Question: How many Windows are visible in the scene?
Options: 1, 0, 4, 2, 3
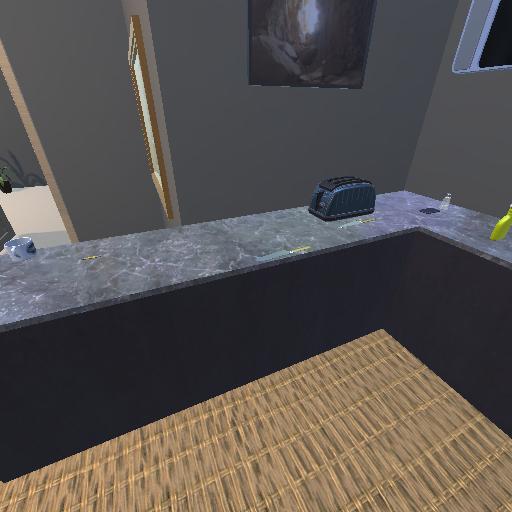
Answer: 1